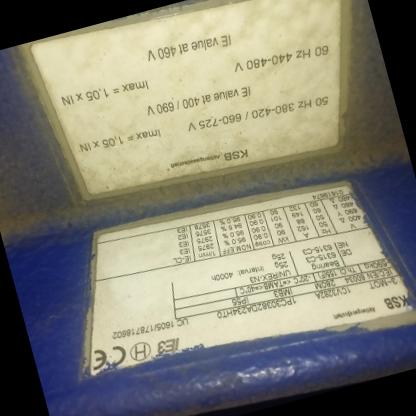
Klasa: tabliczka-znamionowa